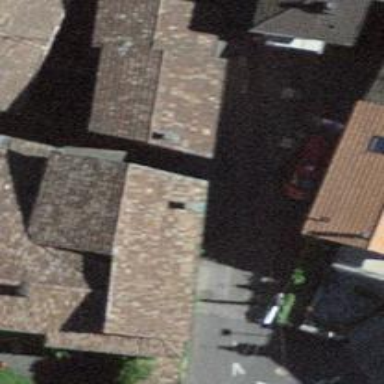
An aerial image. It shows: Alley with paving stones surface.